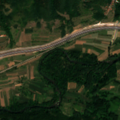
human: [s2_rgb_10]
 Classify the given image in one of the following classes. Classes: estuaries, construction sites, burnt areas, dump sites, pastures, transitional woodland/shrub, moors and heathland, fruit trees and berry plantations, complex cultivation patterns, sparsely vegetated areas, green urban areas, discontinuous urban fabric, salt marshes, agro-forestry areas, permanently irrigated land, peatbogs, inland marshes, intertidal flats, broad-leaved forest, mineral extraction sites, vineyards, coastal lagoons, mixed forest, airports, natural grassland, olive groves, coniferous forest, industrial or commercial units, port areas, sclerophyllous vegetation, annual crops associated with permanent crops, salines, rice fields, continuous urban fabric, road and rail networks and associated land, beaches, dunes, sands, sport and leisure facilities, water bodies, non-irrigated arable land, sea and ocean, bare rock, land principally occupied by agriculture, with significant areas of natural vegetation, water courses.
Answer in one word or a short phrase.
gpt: non-irrigated arable land, complex cultivation patterns, land principally occupied by agriculture, with significant areas of natural vegetation, broad-leaved forest, mixed forest